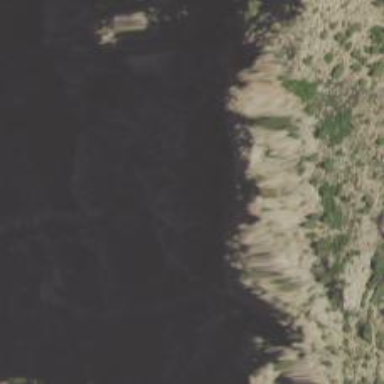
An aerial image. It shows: Cliff in nature.